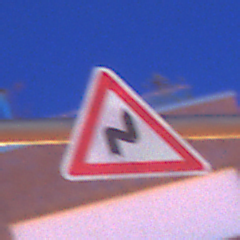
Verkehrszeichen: DoppelkurveRechts
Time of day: Night
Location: Outdoor (Urban)
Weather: PartlyCloudy
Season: NotSpecified
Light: Artificial